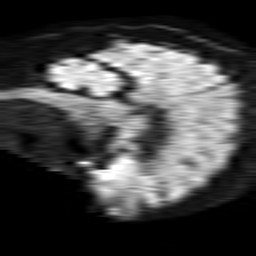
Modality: TRACE
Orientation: sagittal
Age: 80
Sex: female
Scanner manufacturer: philips
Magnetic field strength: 1.5 T
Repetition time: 4.6 s
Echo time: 0.08517 s